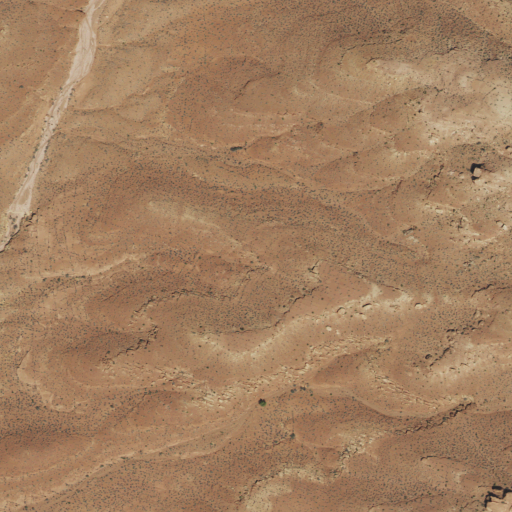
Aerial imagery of bench in Utah named Red Benches containing shrub and evergreen forest